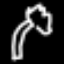
Label: palm tree